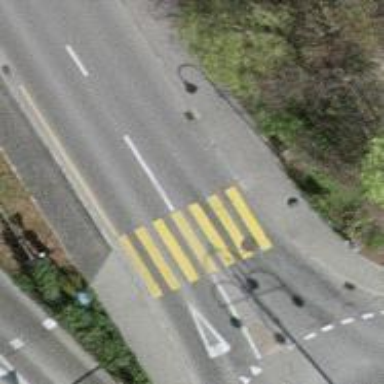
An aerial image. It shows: Zebra crossing on the road.